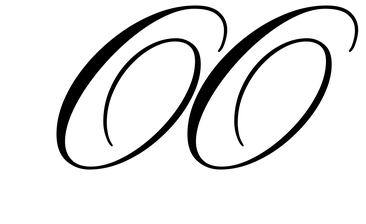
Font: PinyonScript-Regular